Question: I can't delete a field inside an array in Meteor collection. Here is the structure of my collection:

I have tried this:
'''
SMUProfiles.update({
owner: this.userId,
'classrooms.owner': classroom_id,
}, {
$pull: {
'classroom.$.owner': classroom_id
}
}
)
'''
but unsuccessful.
I want to delete any of the key under 'owner' array, and I only have reference to its value, and not their index. In this case, I have a reference to '6Yi64LqpqnfsHv4ms' as 'classroom_id'.
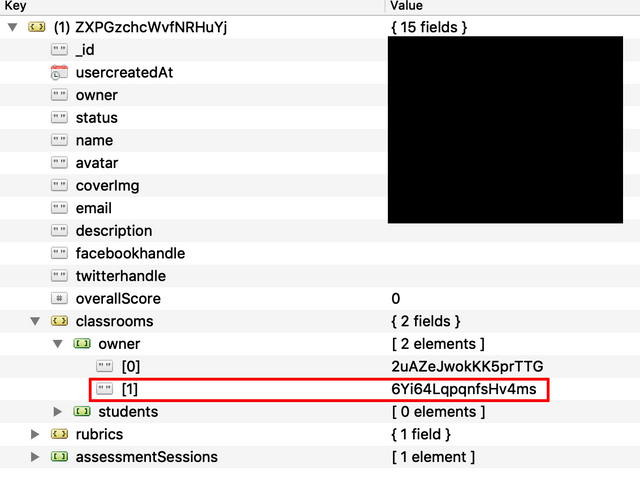
Answer: Did you try
'''
SMUProfiles.update({
owner: this.userId,
}, {
$pull: {
'classrooms.owner': classroom_id
}
}
)
'''
I think simple pull operator with object path should be enough to pull elements from array.